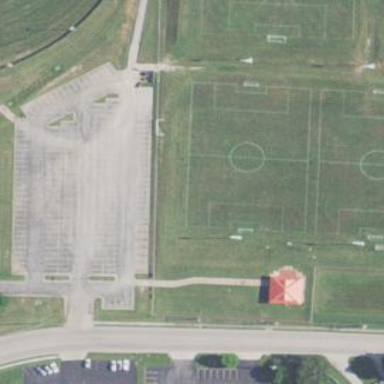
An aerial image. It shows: Soccer pitch for outdoor sports and leisure activities.